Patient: sex F, age 37
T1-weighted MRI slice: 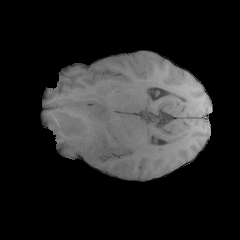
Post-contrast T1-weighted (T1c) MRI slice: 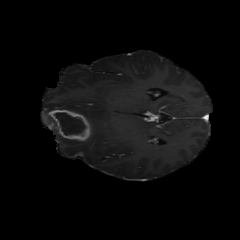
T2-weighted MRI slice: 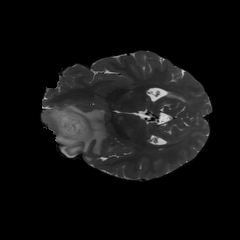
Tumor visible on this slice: yes
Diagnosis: Glioblastoma, IDH-wildtype
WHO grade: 4